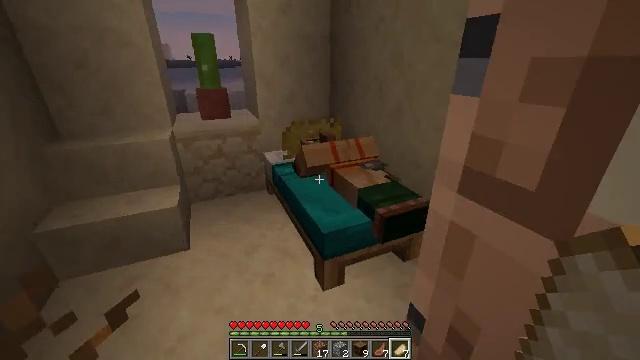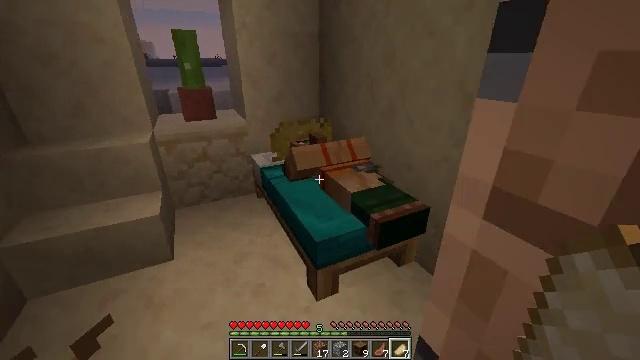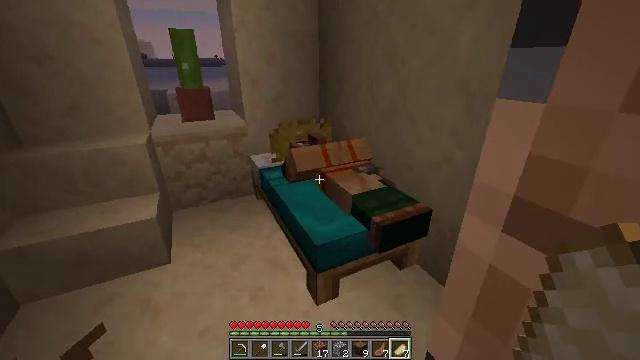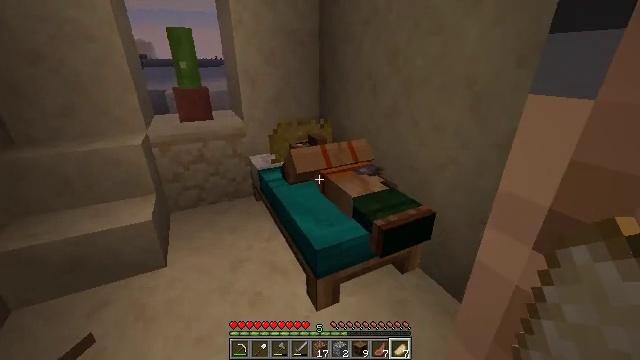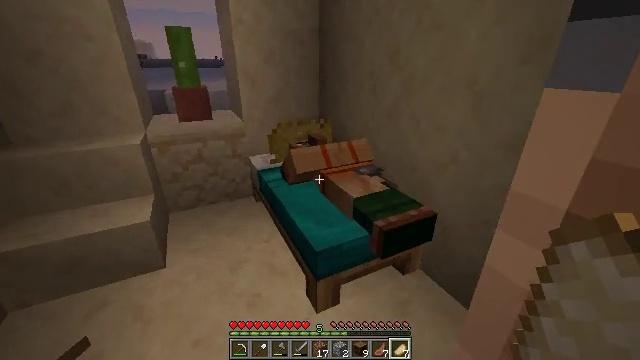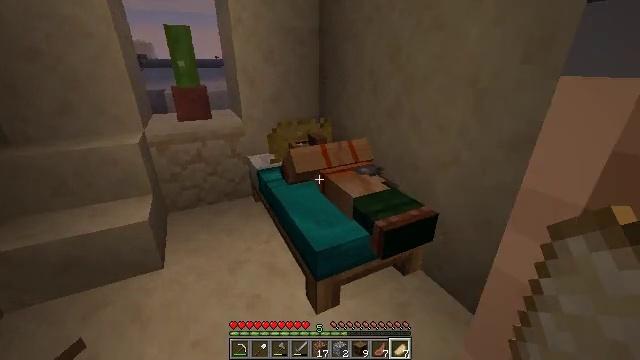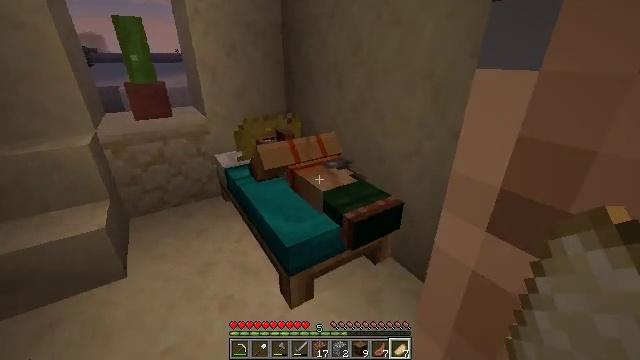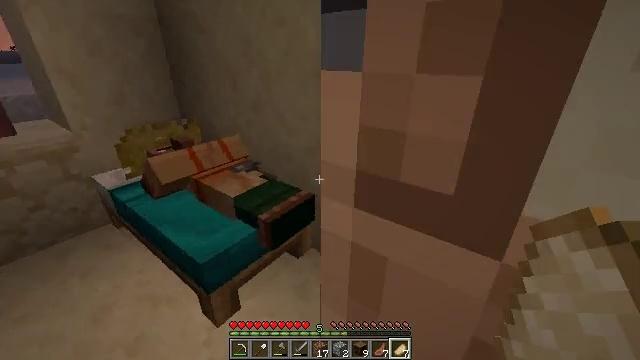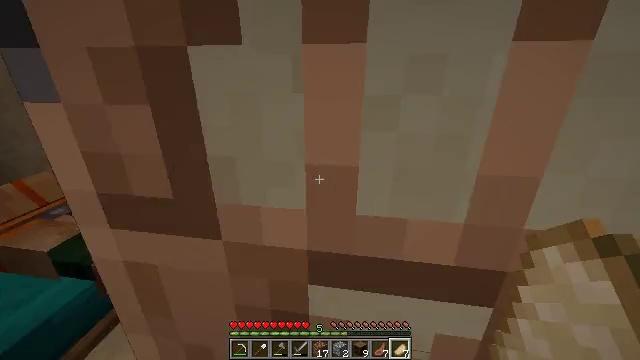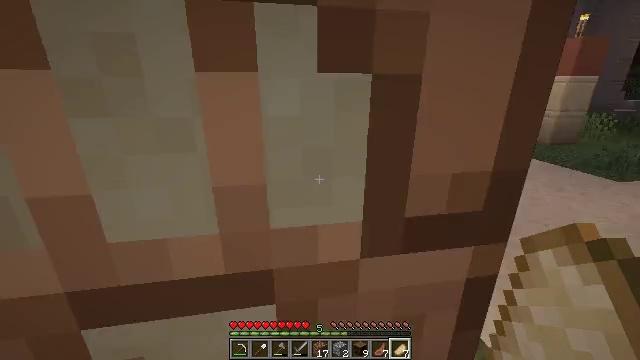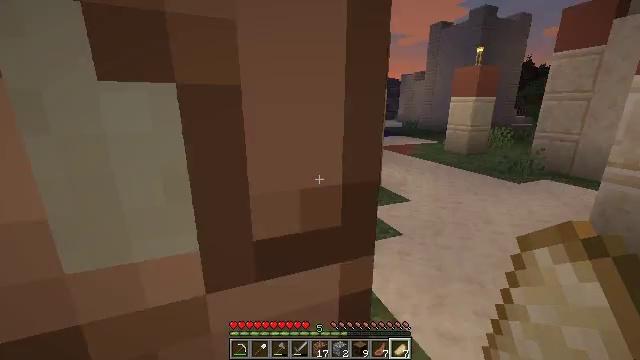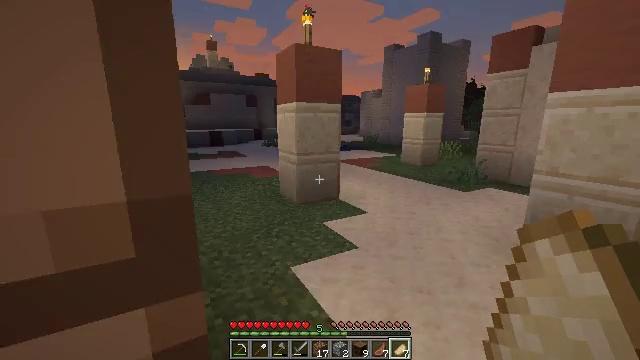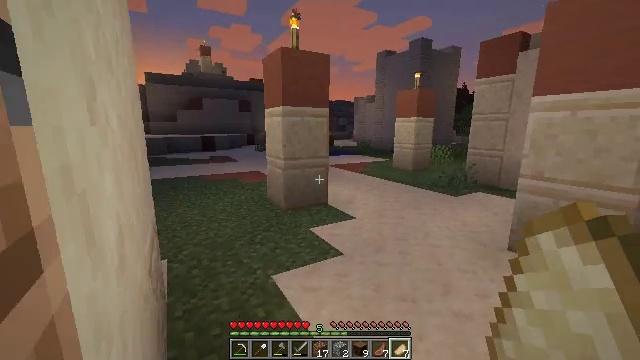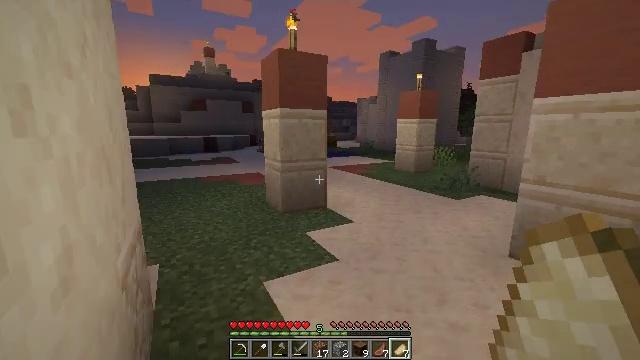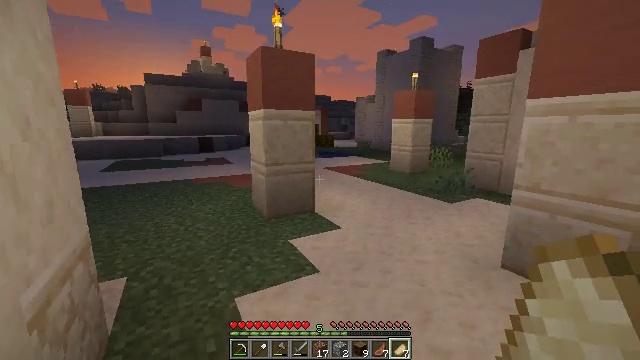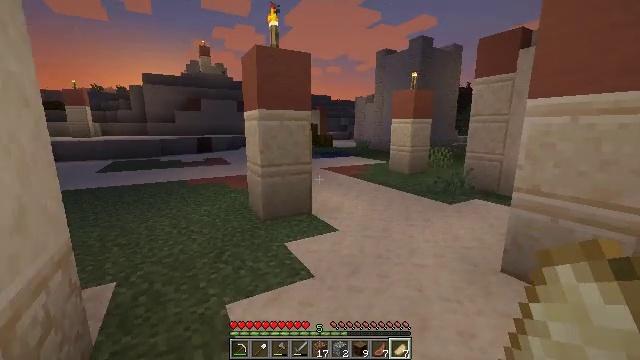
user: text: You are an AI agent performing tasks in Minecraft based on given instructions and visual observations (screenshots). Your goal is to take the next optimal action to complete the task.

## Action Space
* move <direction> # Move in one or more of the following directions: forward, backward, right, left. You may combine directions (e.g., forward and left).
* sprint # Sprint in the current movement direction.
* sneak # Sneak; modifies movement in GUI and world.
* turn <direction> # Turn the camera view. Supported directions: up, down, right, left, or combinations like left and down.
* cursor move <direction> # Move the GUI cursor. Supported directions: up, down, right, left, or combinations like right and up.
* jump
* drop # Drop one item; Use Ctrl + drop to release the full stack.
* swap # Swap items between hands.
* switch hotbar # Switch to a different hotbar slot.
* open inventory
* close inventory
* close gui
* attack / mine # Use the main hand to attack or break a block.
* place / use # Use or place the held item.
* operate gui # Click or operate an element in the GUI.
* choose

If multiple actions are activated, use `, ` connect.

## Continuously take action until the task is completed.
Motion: motion action
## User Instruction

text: Collect a hay block for crafting.
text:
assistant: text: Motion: turn right
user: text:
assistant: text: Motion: no_op
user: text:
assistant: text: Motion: no_op
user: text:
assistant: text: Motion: no_op
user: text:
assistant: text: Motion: no_op
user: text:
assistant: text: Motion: move right, turn right and down
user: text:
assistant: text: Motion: move right, turn right
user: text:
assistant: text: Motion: move right, turn right and up
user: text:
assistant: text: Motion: move right, turn right and up
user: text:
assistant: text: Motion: move forward and move right, turn right and up
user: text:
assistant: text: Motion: move forward and move right, turn right and up
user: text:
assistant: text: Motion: move forward and move right, turn right and up
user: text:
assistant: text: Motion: move forward and move right
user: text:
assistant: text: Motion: move forward and move right
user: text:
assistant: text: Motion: move forward, sprint
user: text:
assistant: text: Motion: move forward, sprint
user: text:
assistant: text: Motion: move forward, sprint
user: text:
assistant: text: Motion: move forward, sprint
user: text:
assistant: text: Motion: move forward, sprint
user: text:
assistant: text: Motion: move forward, sprint, turn left
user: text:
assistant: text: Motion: move forward, sprint
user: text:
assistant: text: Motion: move forward, sprint
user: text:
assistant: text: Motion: move forward, sprint
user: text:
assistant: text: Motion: move forward, sprint
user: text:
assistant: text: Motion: move forward, sprint
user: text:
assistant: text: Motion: move forward, sprint
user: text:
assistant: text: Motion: move forward and move right, sprint
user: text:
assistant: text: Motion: move forward and move right, sprint
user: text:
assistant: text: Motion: move forward and move right, sprint, turn left
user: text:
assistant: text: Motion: move forward and move right, sprint, turn left